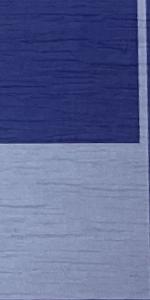
Label: Empty